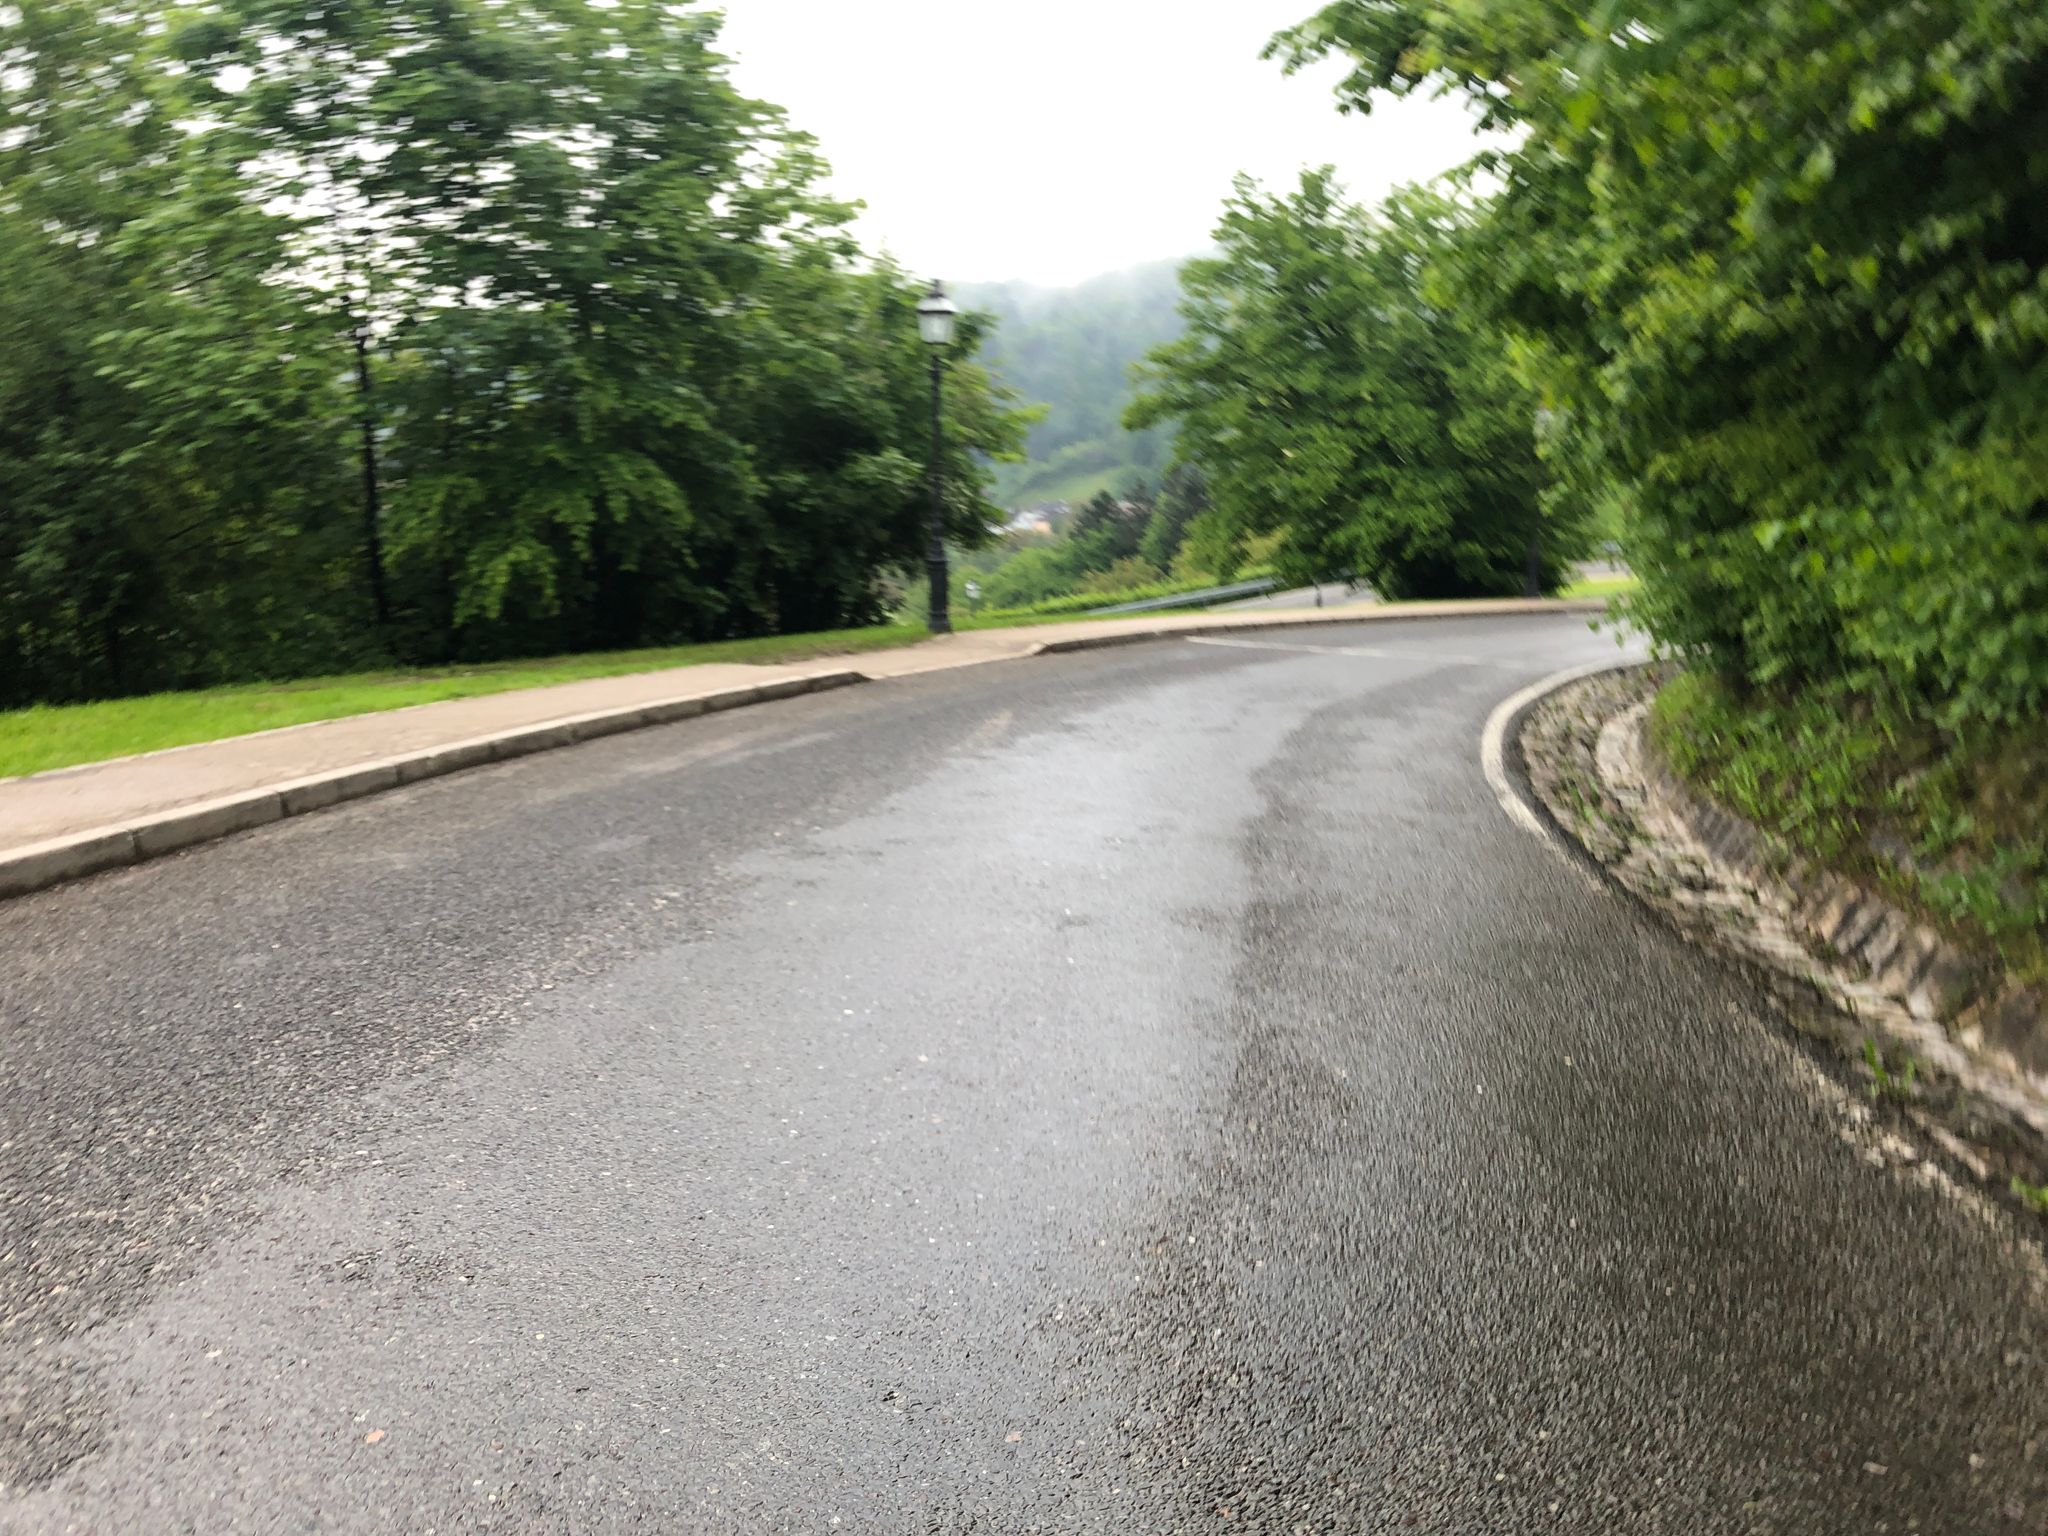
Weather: clear
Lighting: day
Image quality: slightly poor
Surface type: cycling surface
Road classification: track, steps
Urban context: urban centre
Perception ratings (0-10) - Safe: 4.91, Lively: 3.16, Beautiful: 9.78, Boring: 5.87, Depressing: 3.36, Wealthy: 4.16